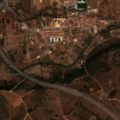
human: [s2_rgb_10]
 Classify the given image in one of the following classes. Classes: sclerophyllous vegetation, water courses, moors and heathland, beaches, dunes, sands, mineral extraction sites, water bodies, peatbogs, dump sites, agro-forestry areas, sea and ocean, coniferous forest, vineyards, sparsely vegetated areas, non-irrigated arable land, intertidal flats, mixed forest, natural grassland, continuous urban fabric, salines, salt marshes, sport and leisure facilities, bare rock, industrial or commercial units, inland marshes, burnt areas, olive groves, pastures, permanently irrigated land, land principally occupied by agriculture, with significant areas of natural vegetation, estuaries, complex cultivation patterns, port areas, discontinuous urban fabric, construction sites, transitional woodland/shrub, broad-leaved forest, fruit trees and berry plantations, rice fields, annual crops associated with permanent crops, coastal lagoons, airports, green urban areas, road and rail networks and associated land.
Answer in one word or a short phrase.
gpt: discontinuous urban fabric, non-irrigated arable land, annual crops associated with permanent crops, complex cultivation patterns, land principally occupied by agriculture, with significant areas of natural vegetation